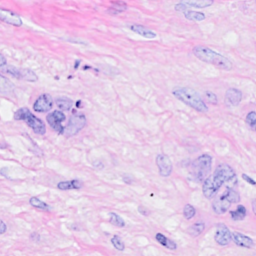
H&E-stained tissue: Breast